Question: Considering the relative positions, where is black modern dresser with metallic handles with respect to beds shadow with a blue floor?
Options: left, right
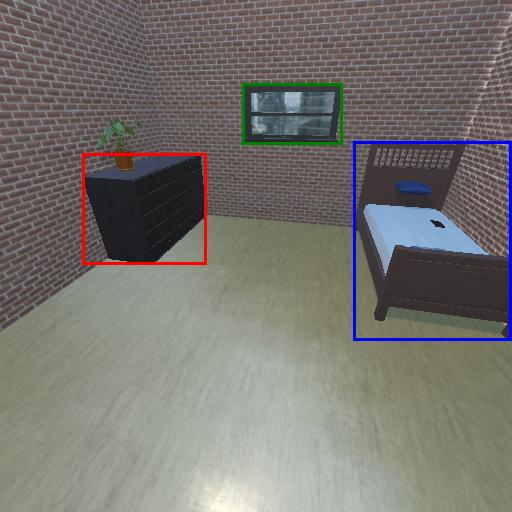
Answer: left